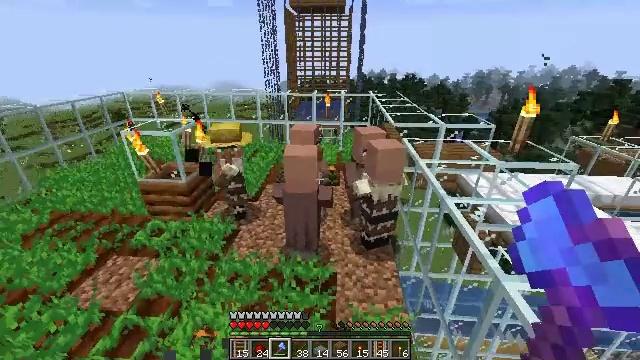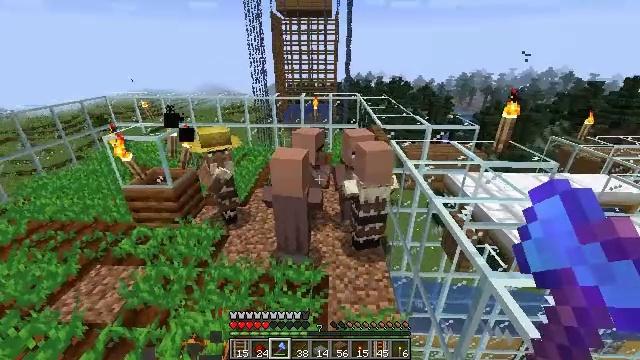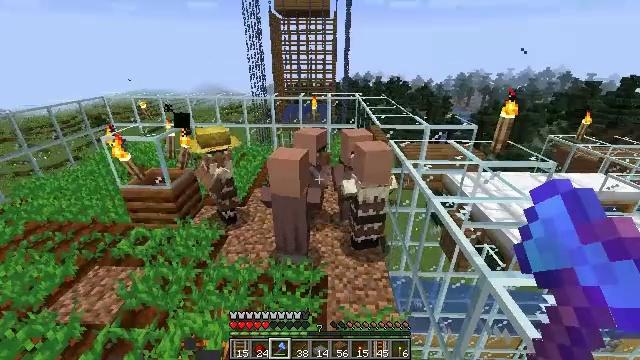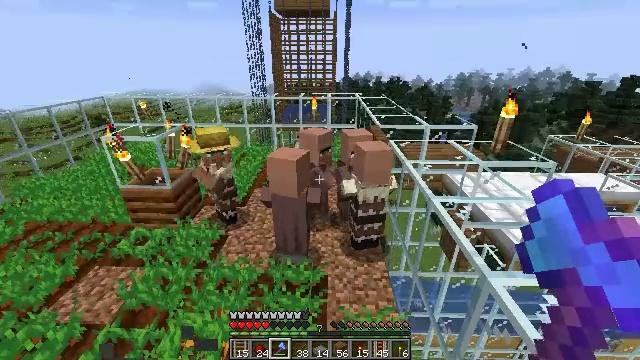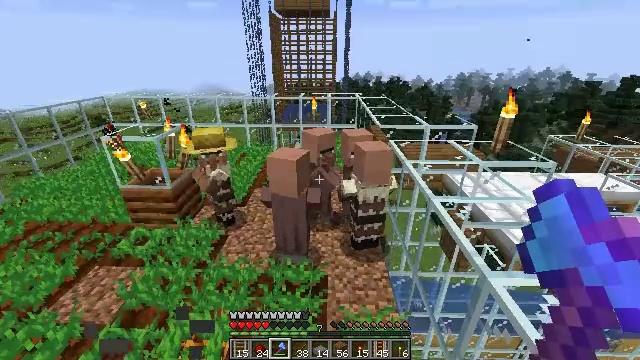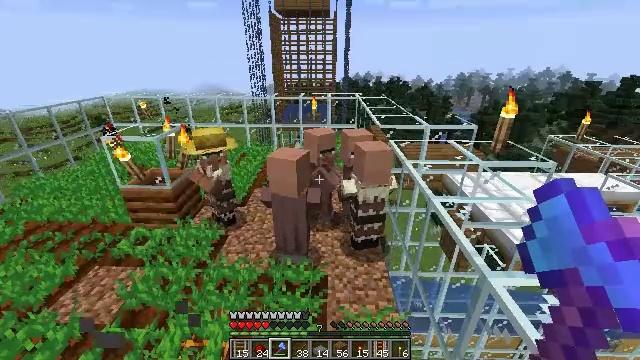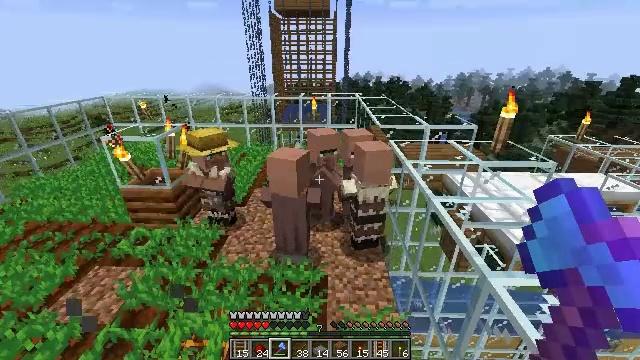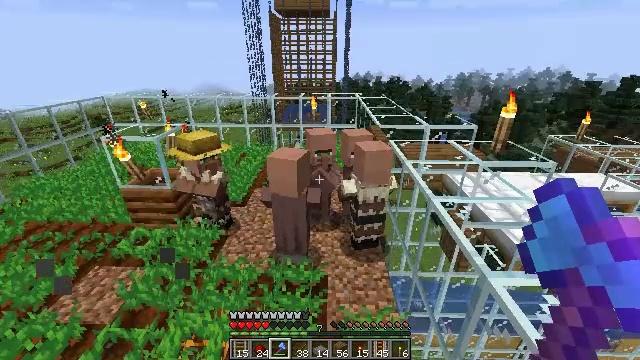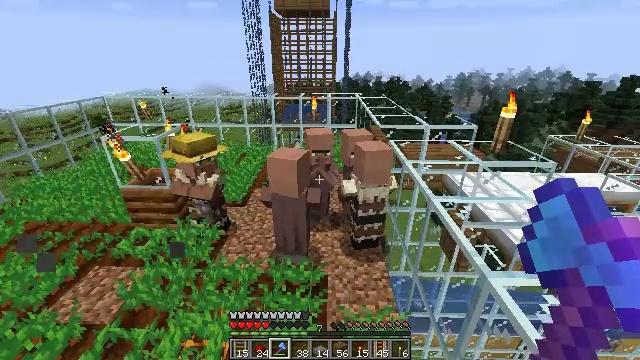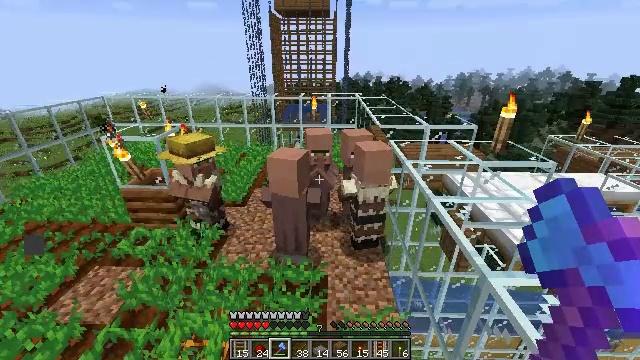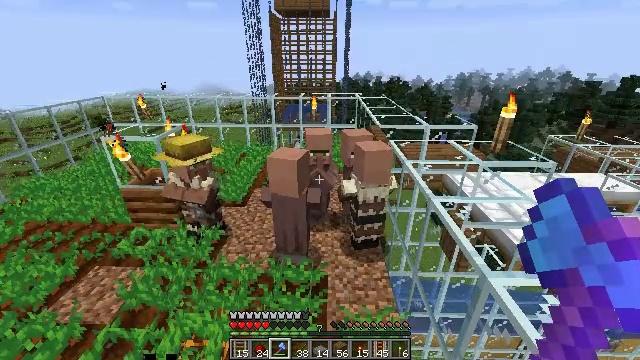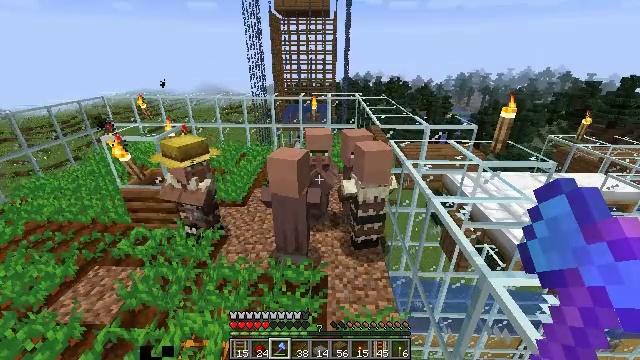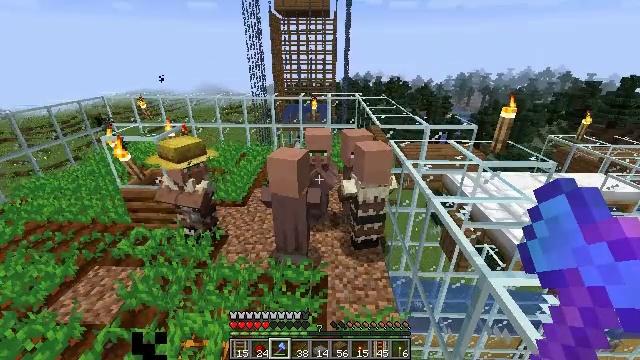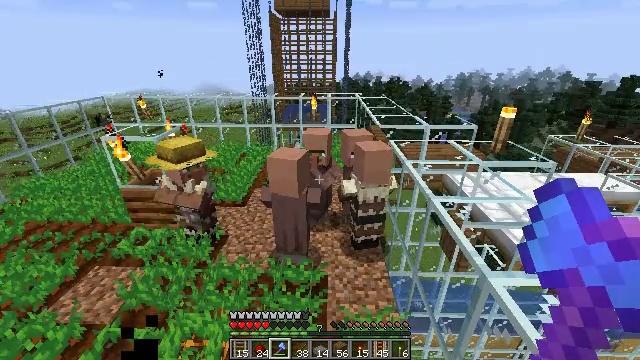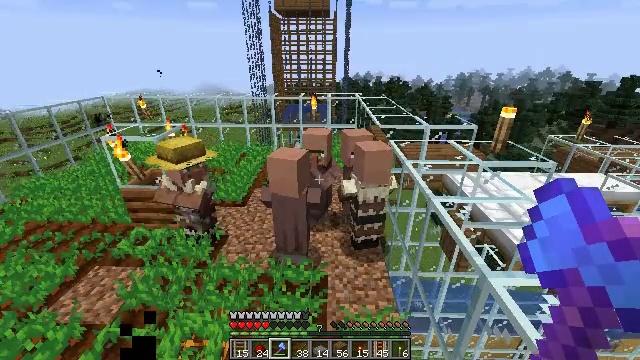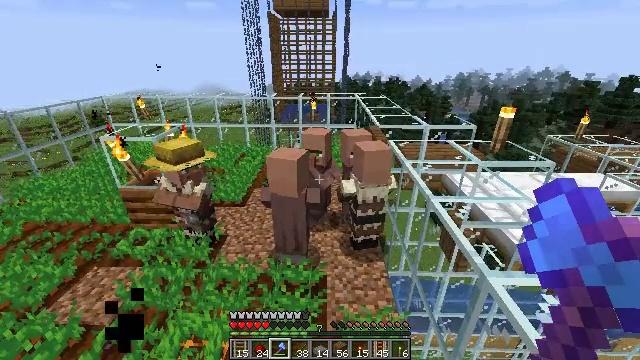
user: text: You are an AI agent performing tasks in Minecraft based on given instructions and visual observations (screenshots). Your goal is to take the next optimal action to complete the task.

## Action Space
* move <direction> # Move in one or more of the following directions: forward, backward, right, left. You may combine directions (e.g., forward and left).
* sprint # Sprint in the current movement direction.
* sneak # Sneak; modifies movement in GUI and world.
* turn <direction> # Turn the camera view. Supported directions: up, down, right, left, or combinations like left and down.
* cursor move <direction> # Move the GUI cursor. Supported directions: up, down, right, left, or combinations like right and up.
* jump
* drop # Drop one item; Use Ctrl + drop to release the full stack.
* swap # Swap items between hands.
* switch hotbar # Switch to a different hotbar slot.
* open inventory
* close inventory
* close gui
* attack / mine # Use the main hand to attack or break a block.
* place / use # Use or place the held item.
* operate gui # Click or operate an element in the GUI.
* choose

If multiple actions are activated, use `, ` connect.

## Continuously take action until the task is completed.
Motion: motion action
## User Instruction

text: Harm the villager.
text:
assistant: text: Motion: sneak, turn right
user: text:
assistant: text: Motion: sneak
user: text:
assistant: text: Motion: sneak
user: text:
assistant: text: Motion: sneak
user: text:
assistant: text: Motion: sneak
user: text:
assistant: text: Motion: sneak
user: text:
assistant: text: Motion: sneak
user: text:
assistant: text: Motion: sneak
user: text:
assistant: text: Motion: sneak
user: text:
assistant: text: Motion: sneak
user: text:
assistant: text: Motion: sneak
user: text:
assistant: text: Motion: sneak
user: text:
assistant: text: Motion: sneak
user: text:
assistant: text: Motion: sneak
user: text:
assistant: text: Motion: sneak
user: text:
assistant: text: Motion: sneak
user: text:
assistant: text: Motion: move right, sneak, turn right and down
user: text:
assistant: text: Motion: move right, sneak, turn right and down
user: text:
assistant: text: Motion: move forward and move right, sneak, turn right and down
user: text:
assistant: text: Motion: move forward and move right, sneak, turn right
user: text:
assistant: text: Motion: move forward and move right, sneak
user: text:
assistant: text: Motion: move forward and move right, sneak
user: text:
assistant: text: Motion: move forward and move right, sneak, turn left
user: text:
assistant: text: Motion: move forward and move right, sneak, turn left
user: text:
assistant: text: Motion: move forward and move right, sneak, turn left
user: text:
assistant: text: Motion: move forward and move right, sneak, turn left
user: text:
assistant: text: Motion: move forward and move right, sneak, turn left
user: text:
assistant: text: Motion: move forward and move right, sneak, turn left
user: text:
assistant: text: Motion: move forward and move right, sneak, turn left and up
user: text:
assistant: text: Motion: move forward and move right, sneak, turn left